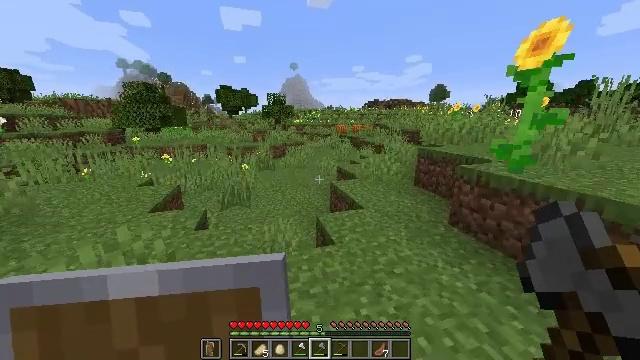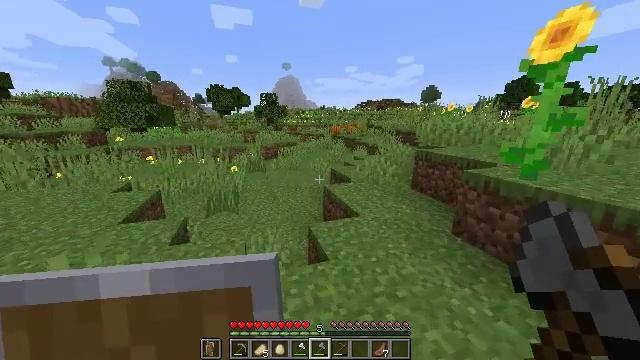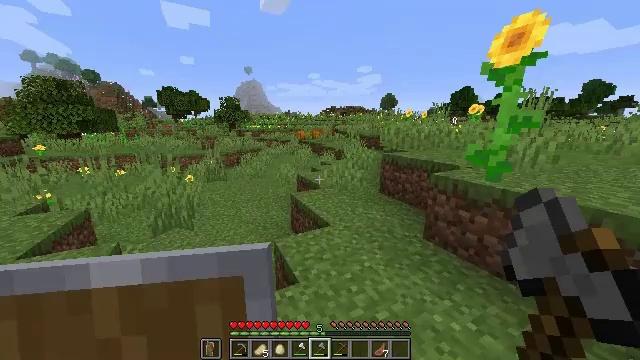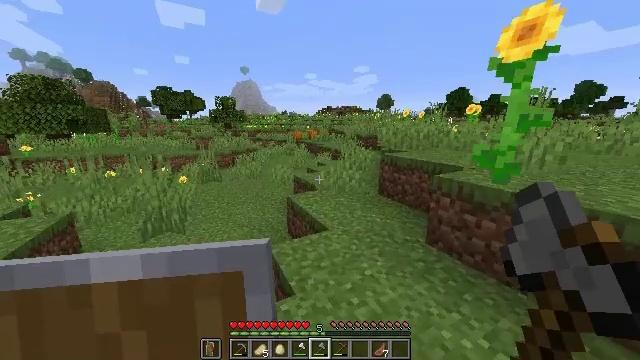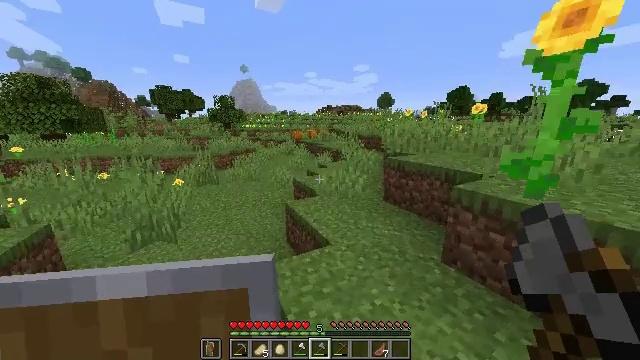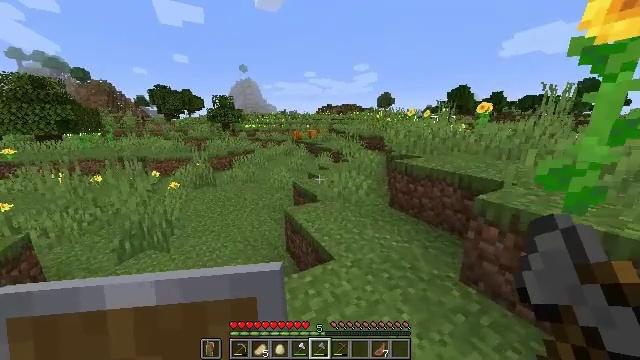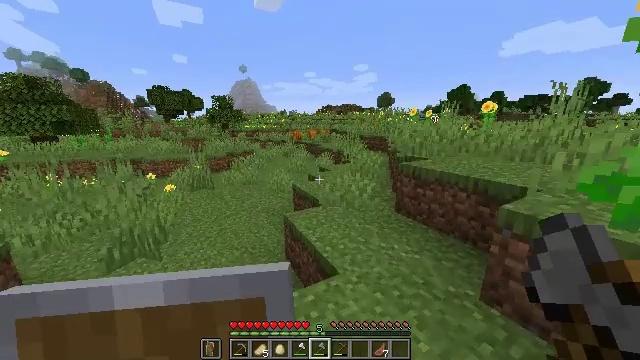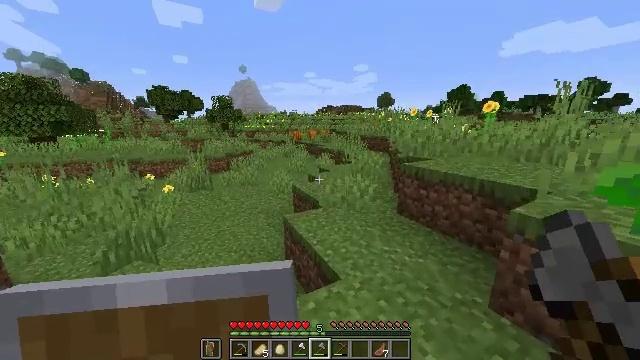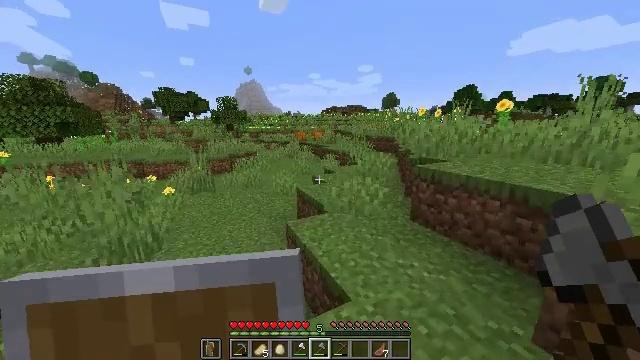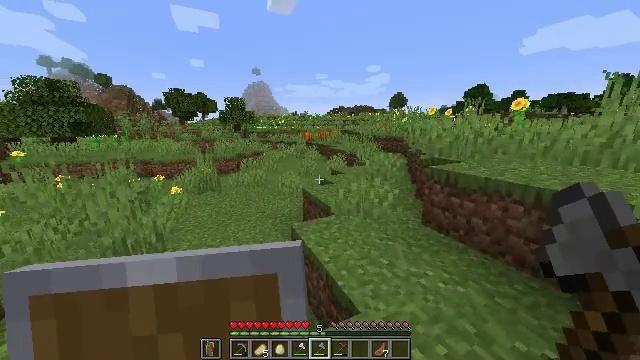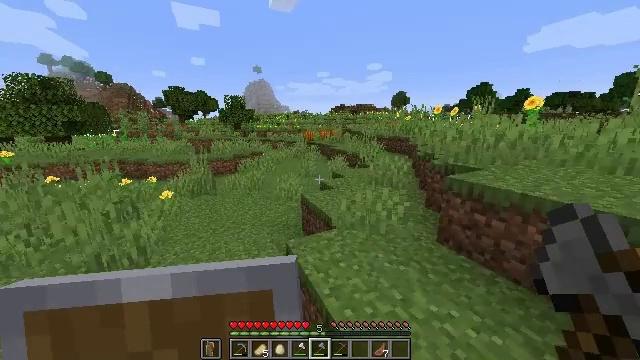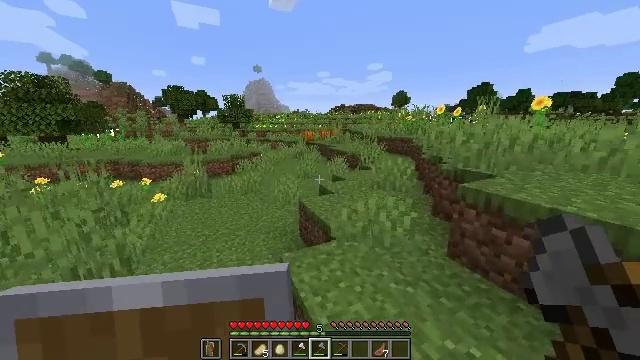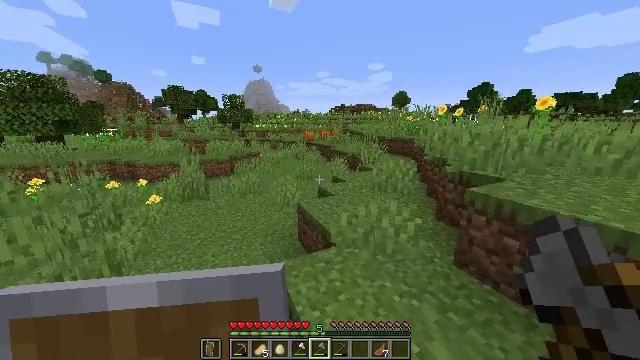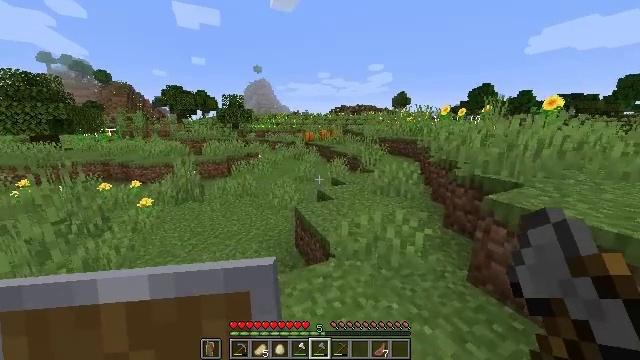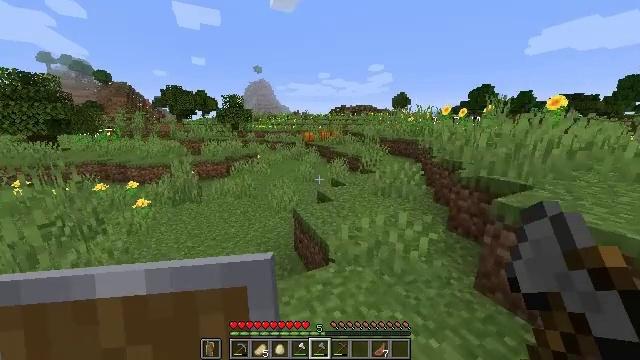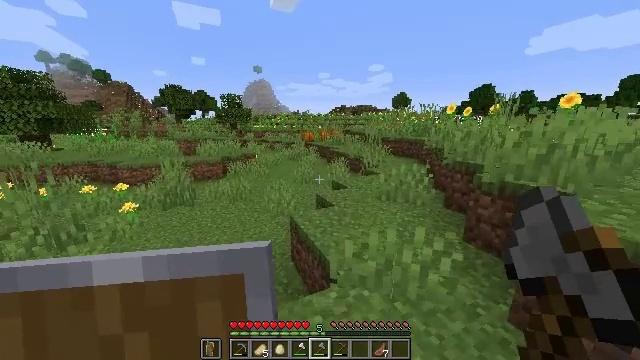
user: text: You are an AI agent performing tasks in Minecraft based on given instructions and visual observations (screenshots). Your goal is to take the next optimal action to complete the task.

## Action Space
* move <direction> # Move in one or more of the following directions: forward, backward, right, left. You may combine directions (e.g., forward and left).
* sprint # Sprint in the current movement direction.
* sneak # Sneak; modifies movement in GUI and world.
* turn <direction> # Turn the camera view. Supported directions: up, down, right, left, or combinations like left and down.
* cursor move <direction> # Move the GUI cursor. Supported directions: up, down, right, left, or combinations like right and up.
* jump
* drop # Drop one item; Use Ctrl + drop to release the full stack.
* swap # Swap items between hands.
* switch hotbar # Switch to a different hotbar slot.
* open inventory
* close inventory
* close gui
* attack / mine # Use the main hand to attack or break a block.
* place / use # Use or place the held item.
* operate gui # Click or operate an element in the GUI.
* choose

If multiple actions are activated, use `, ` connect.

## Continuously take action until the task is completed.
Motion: motion action
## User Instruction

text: Break the pumpkin to collect it.
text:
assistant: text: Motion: move forward, sprint, turn right
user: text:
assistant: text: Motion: move forward, sprint, turn right and up
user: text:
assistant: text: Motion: move forward, sprint
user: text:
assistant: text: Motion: move forward, sprint
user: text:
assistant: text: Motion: move forward, sprint
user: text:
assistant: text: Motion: move forward, sprint
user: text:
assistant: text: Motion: move forward, sprint
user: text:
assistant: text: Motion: move forward, sprint, turn left
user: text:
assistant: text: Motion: move forward, sprint, turn left
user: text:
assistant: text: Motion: move forward, sprint
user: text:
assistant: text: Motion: move forward, sprint
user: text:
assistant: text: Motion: move forward, sprint
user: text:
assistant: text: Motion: move forward, sprint
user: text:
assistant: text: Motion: move forward, sprint
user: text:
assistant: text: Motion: move forward, sprint
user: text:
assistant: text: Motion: move forward, sprint
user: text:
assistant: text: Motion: move forward, sprint
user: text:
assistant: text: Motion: move forward, sprint
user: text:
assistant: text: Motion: move forward, sprint
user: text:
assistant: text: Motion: move forward, sprint
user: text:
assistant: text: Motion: move forward, sprint
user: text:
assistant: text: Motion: move forward, sprint
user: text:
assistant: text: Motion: move forward, sprint
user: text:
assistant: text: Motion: move forward, sprint
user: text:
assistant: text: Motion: move forward, sprint
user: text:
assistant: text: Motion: move forward, sprint
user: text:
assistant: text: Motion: move forward, sprint
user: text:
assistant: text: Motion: move forward, sprint
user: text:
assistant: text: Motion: move forward, sprint
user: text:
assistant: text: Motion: move forward, sprint, jump